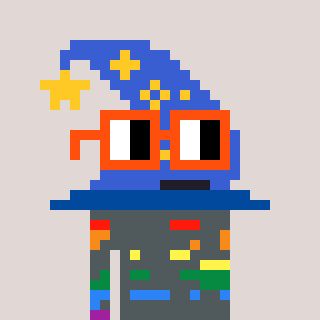
a pixel art character with square orange glasses, a wizard hat-shaped head and a grayscale-colored body on a warm background